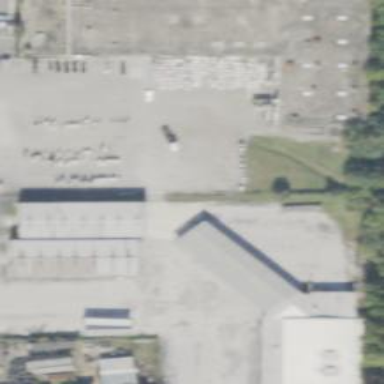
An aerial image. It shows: Industrial area with warehouse.